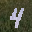
Label: 4